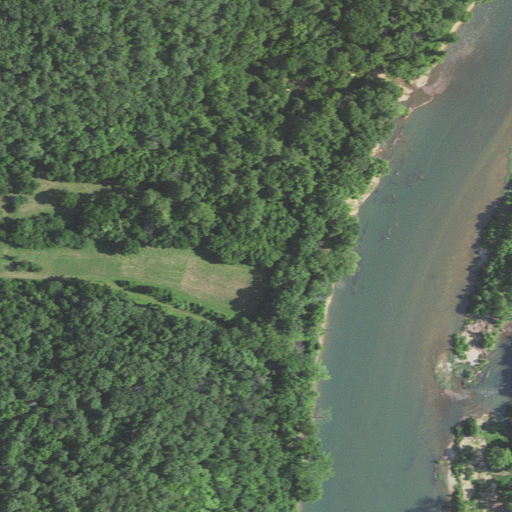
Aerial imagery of valley in Missouri named Mud Cave Hollow containing deciduous forest, open water, open development, herbaceous wetlands, woody wetlands, mixed forest, pasture, and medium intensity development